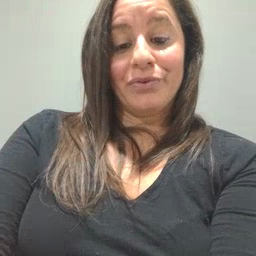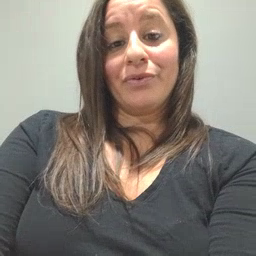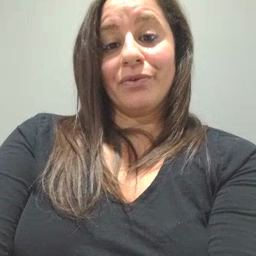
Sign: later